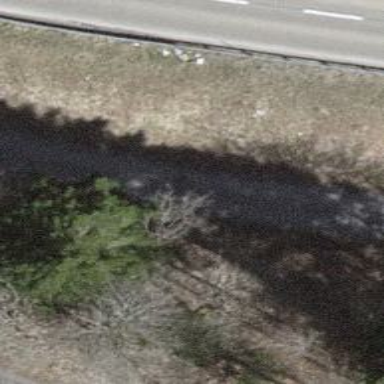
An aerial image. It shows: Asphalt track road with grade1 quality. There is no sidewalk along the road.